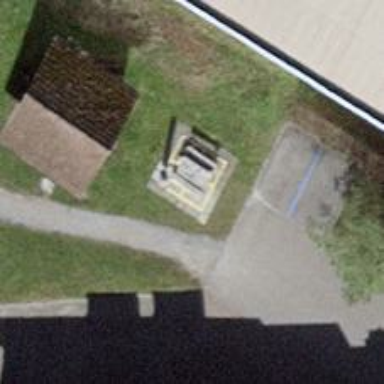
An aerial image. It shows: Picnic table located in leisure land area.